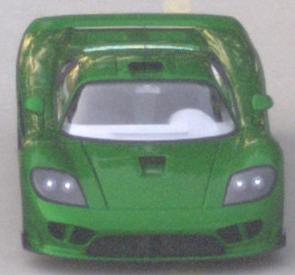
Make: Saleen
Model: S7
Detailed model: -
Model produced from: 2000
Model produced until: 2008
Doors: 2
Color: green
Road condition: dry road
Daytime: sunrise or sunset
Contrast: low contrast